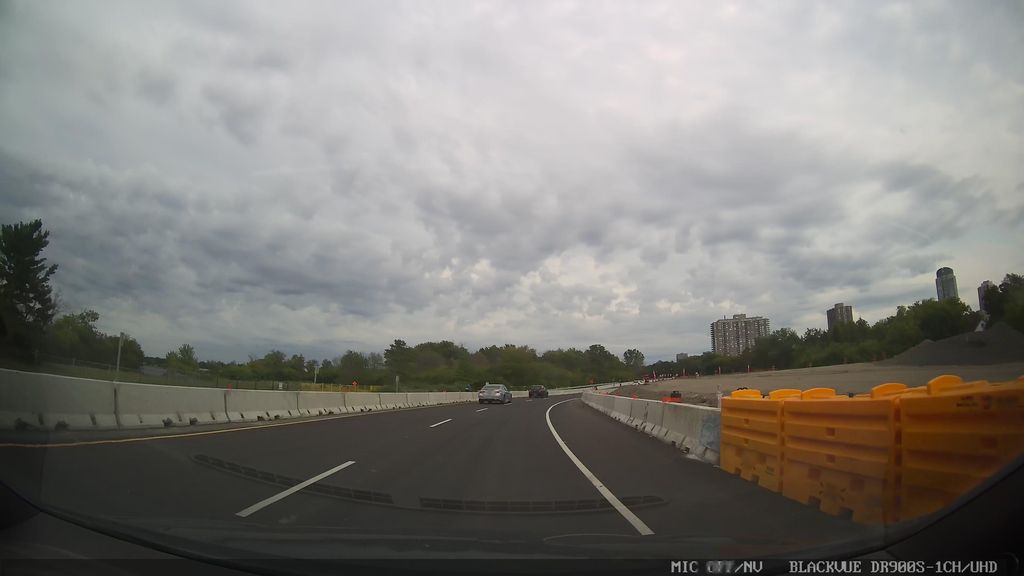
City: ottawa-gatineau